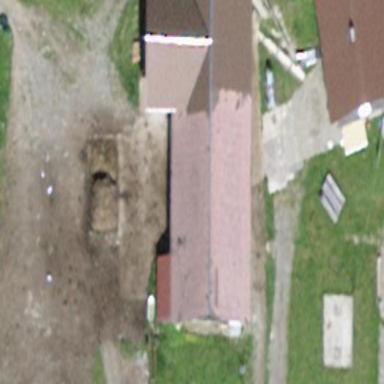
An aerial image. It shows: Shed building.